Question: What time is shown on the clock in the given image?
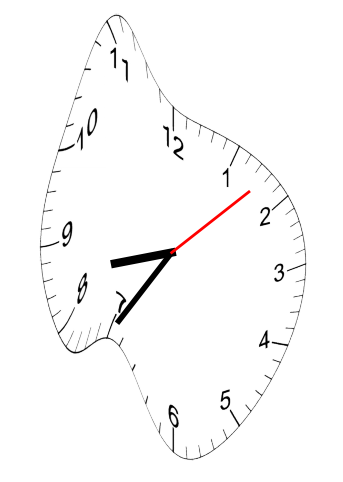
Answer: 08:35:08